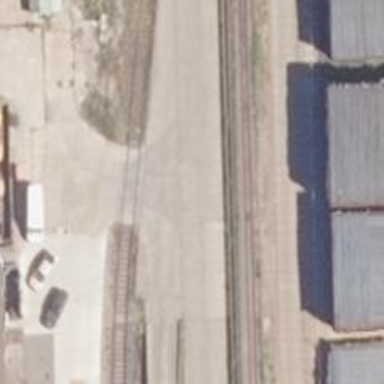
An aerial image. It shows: Rail spur service.